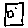
Label: square